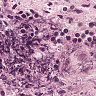
Metastatic tissue present: no